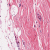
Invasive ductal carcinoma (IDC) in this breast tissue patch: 0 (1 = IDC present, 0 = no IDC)